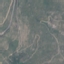
Land use / land cover class: HerbaceousVegetation